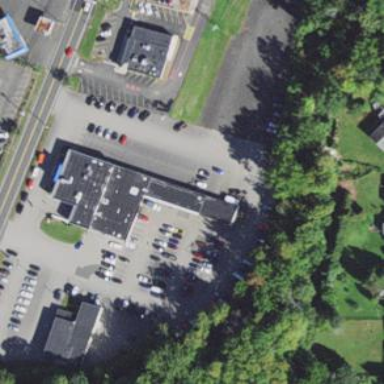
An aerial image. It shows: Building that houses car shop.